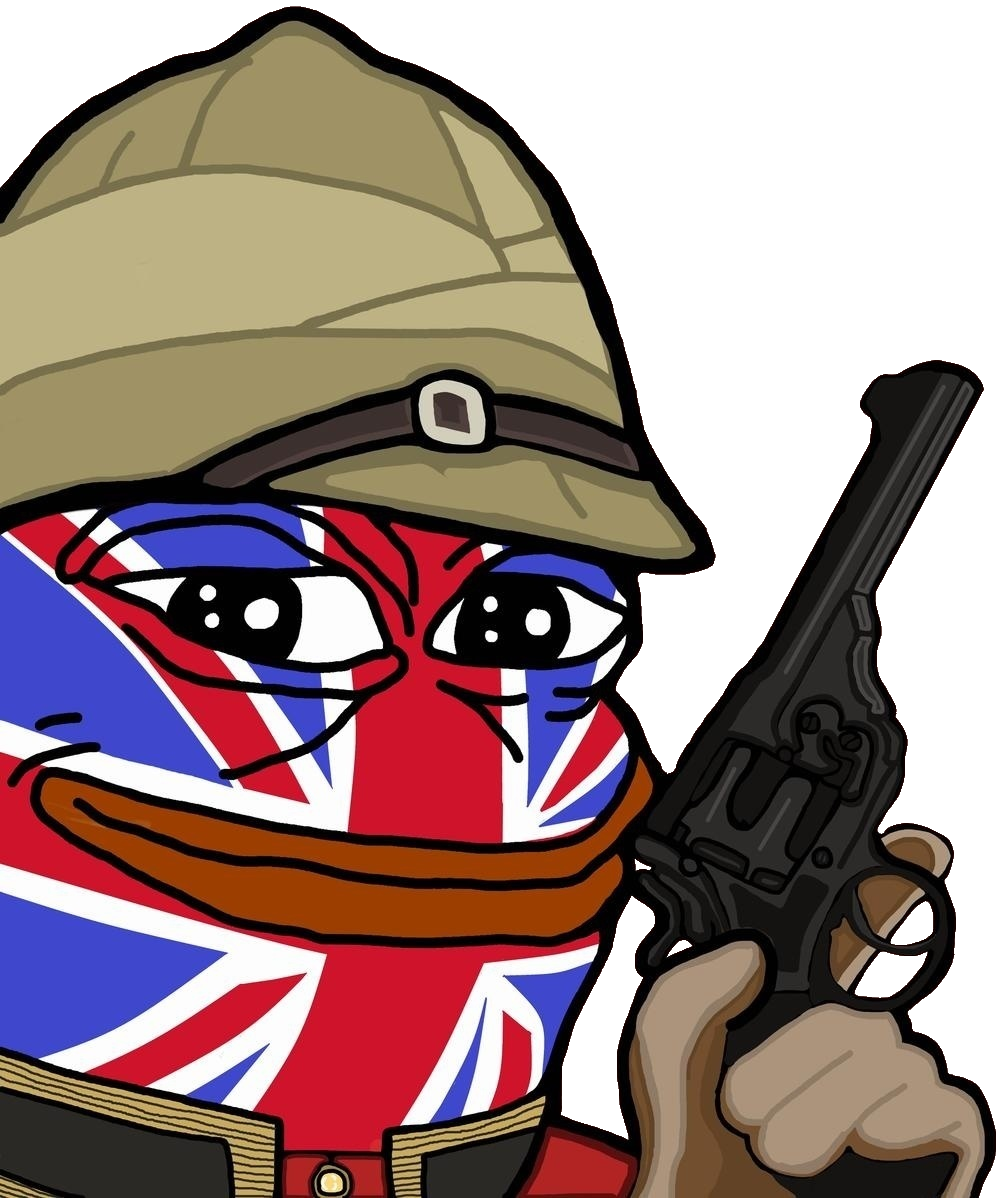
Label: 5_Pepe